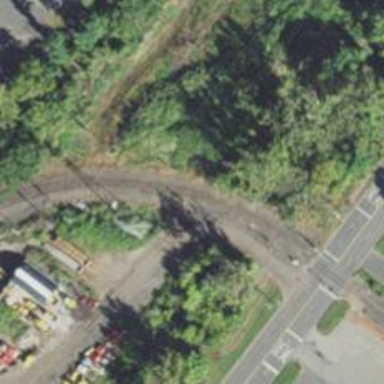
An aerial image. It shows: Railway spur service.